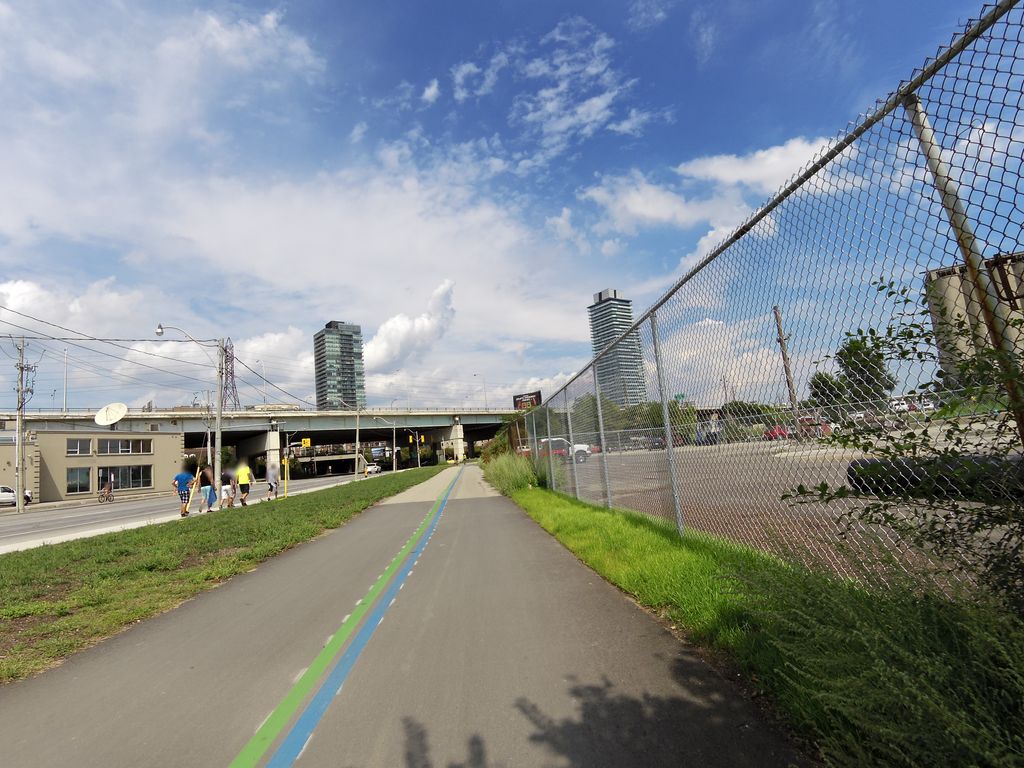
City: toronto